Question: In my datagridview, AllowUserToAddRow = true; When I start editing a cell, a new blank row is automatically added at the end and that is absolutely fine. But if I try to populate the whole row programmatically (e.g. say you click on a button that opens a child form, the child form when closed sends data to parent form that contains the datagridview and there you bind all data to the datagridview row) in that case a new blank row is not added automatically. If I start editing any cell data it results in the appearance of the desired blank row. What can be the problem?
## I think many of you have come across this problem earlier. Any one successfully addressed it? Please provide the soln.
Edit: Sample code attached
'''
//Uses Linq-to-Entities
IQueryable<Product> productQuery = from prod in sampleTaskContext.Product
where prod.ProductId == enteredProdId
select prod;
List<Product> foundProd = productQuery.ToList();
if (foundProd.Count <= 0)
{
ProductsForm prodForm = new ProductsForm();
prodForm.ShowInTaskbar = false;
if (prodForm.ShowDialog() == DialogResult.OK)
{
Product returnedProd = prodForm.fnFormatProductDataForOrder();
foundProd.Add(returnedProd);
}
}
if (foundProd.Count > 0)
{
int selectedRowIndex = this.dgvOrderEntryDetails.SelectedCells[0].RowIndex;
dgvOrderEntryDetails.Rows[selectedRowIndex].Cells["colProdId"].Value = foundProd[0].ProductId;
dgvOrderEntryDetails.Rows[selectedRowIndex].Cells["colDesc"].Value = foundProd[0].ItemDescription.ToString();
dgvOrderEntryDetails.Rows[selectedRowIndex].Cells["colQty"].Value = 1;
dgvOrderEntryDetails.Rows[selectedRowIndex].Cells["colListPrice"].Value = foundProd[0].SalesPrice;
dgvOrderEntryDetails.Rows[selectedRowIndex].Cells["colDisc"].Value = 0;
dgvOrderEntryDetails.Rows[selectedRowIndex].Cells["colPrice"].Value = foundProd[0].SalesPrice;
dgvOrderEntryDetails.Rows[selectedRowIndex].Cells["colTotal"].Value = foundProd[0].SalesPrice;
'''
## }
Edit:

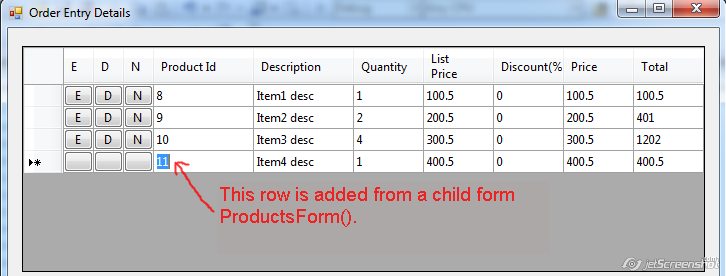
Answer: Adding the following code snippet resolved my issue.
'''
protected override void OnCellBeginEdit(DataGridViewCellCancelEventArgs e)
{
base.OnCellBeginEdit(e);
if (e.RowIndex == this.NewRowIndex)
{
if (this[e.ColumnIndex, e.RowIndex].Value == null)
return;
string value = this[e.ColumnIndex, e.RowIndex].Value.ToString();
SendKeys.Send("{BackSpace}");
SendKeys.Send(value);
}
}
'''